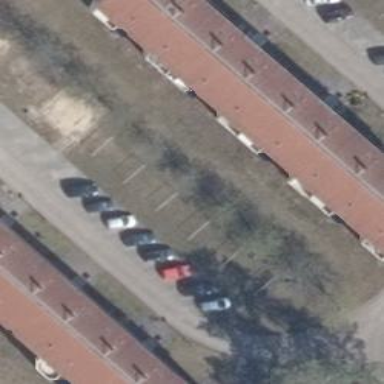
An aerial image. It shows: Residential building with gabled red roof.